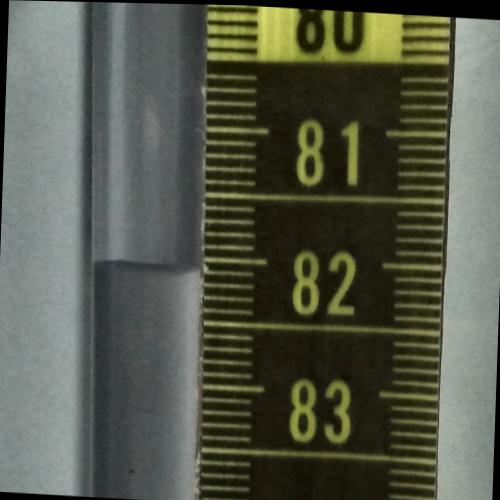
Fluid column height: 82.1 cm